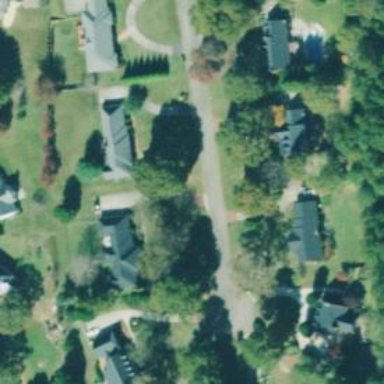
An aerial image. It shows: Residential road.